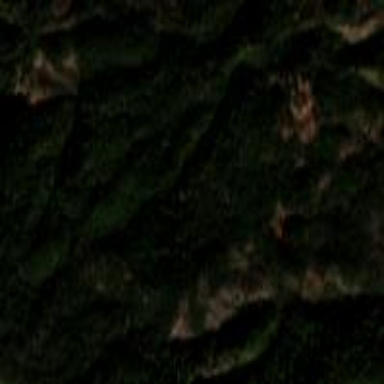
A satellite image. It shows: Forest area.